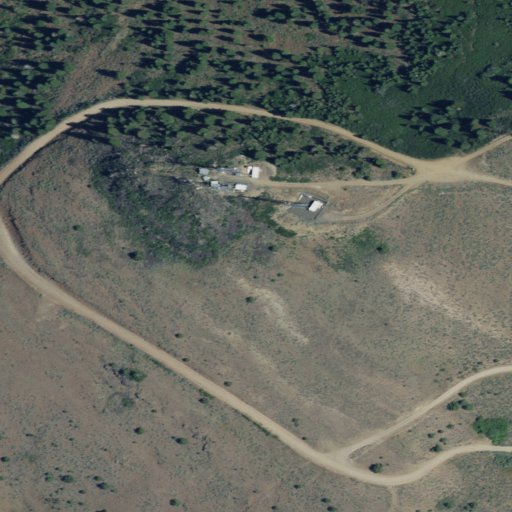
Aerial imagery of mountain in Oregon named Black Cap containing shrub and evergreen forest